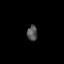
Tissue: prostate
Cell type: T cells
Senescence score: 0.7642
Nuclear area (px): 153
Mean DAPI intensity: 84.34